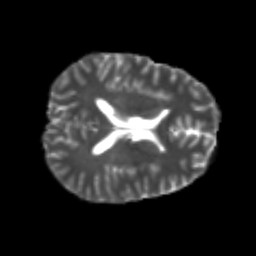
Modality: T2w
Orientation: axial
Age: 25
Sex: male
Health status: healthy
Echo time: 0.074 s